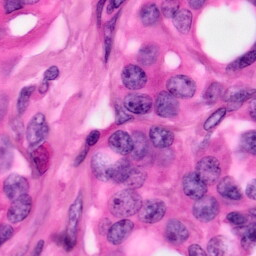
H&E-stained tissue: Pancreatic